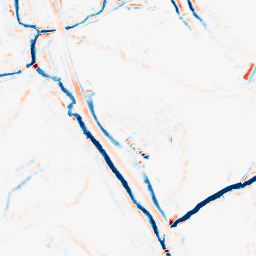
Category: morphological
Decomposition family: morphological_diamond
Decomposition parameters: operation: average
radius: 5
Upsampling method: cubic_mitchell
Upsampling parameters: scale: 4
Upsampling scale: 4